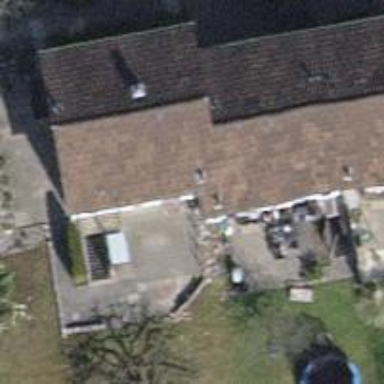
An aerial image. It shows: Building with pitched roof.